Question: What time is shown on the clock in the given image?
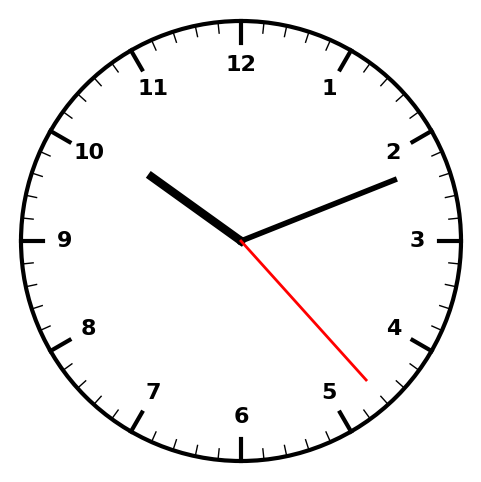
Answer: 10:11:23